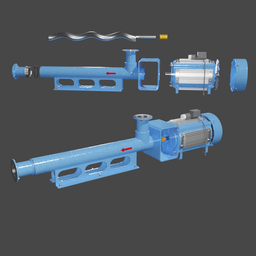
Label: mechanical